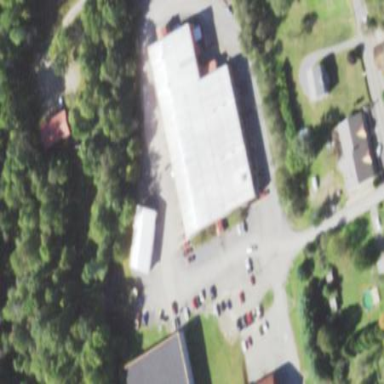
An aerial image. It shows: Industrial building.